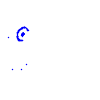
Particle: proton